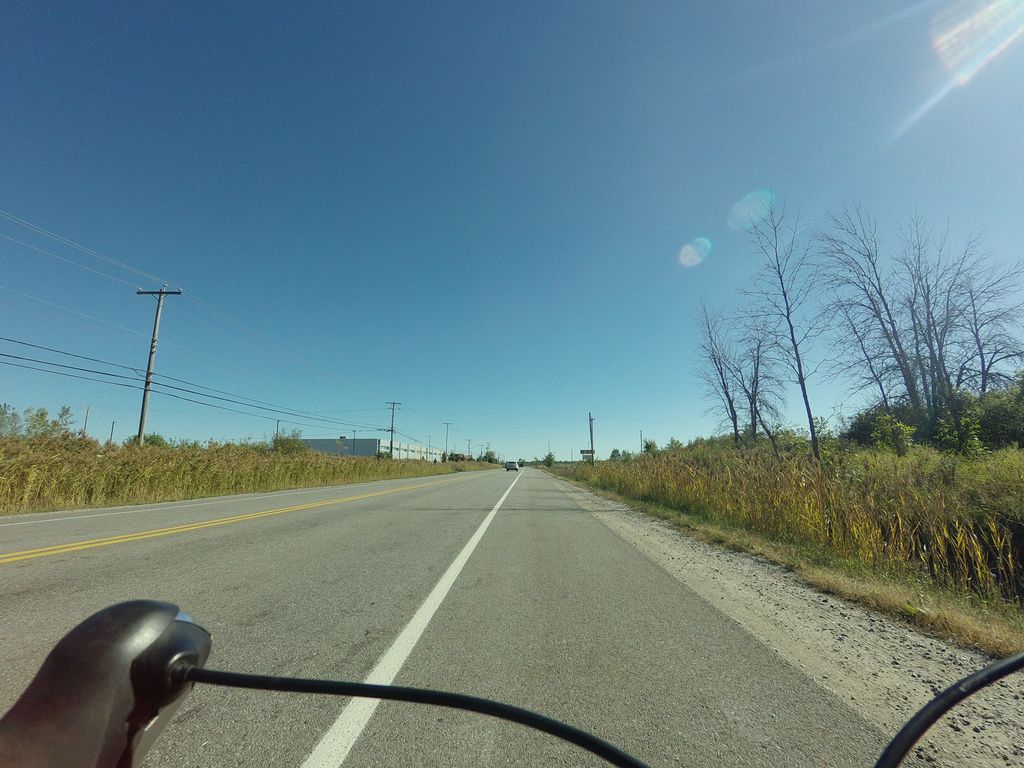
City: ottawa-gatineau